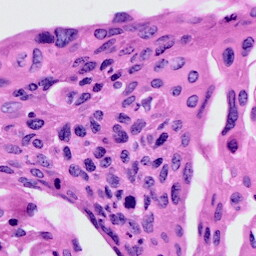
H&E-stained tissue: Cervix